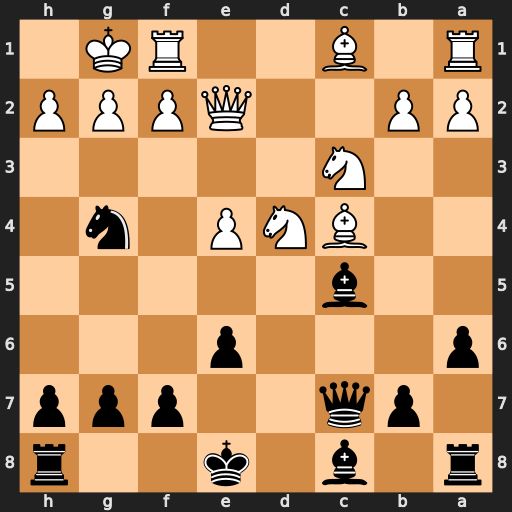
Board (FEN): r1b1k2r/1pq2ppp/p3p3/2b5/2BNP1n1/2N5/PP2QPPP/R1B2RK1
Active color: b
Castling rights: kq
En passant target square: -
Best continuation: Qxh2#